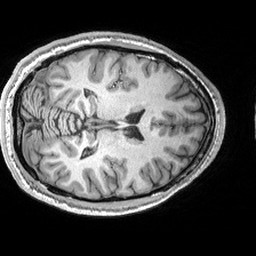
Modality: T1w
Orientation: axial
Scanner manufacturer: siemens
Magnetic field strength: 3 T
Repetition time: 2.53 s
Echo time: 0.00288 s